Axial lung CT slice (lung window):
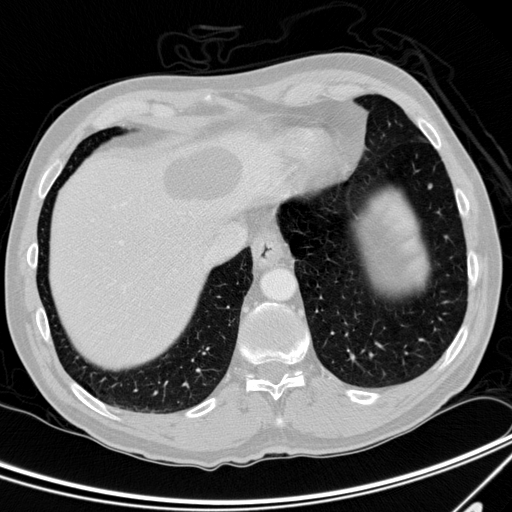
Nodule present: yes
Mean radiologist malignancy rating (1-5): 2